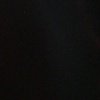
Label: space